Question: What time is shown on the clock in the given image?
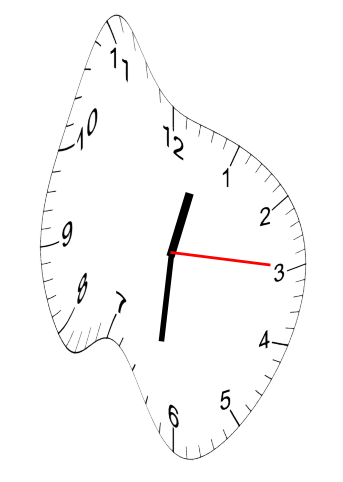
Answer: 12:31:15